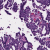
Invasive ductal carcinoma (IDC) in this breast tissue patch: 1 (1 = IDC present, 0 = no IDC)